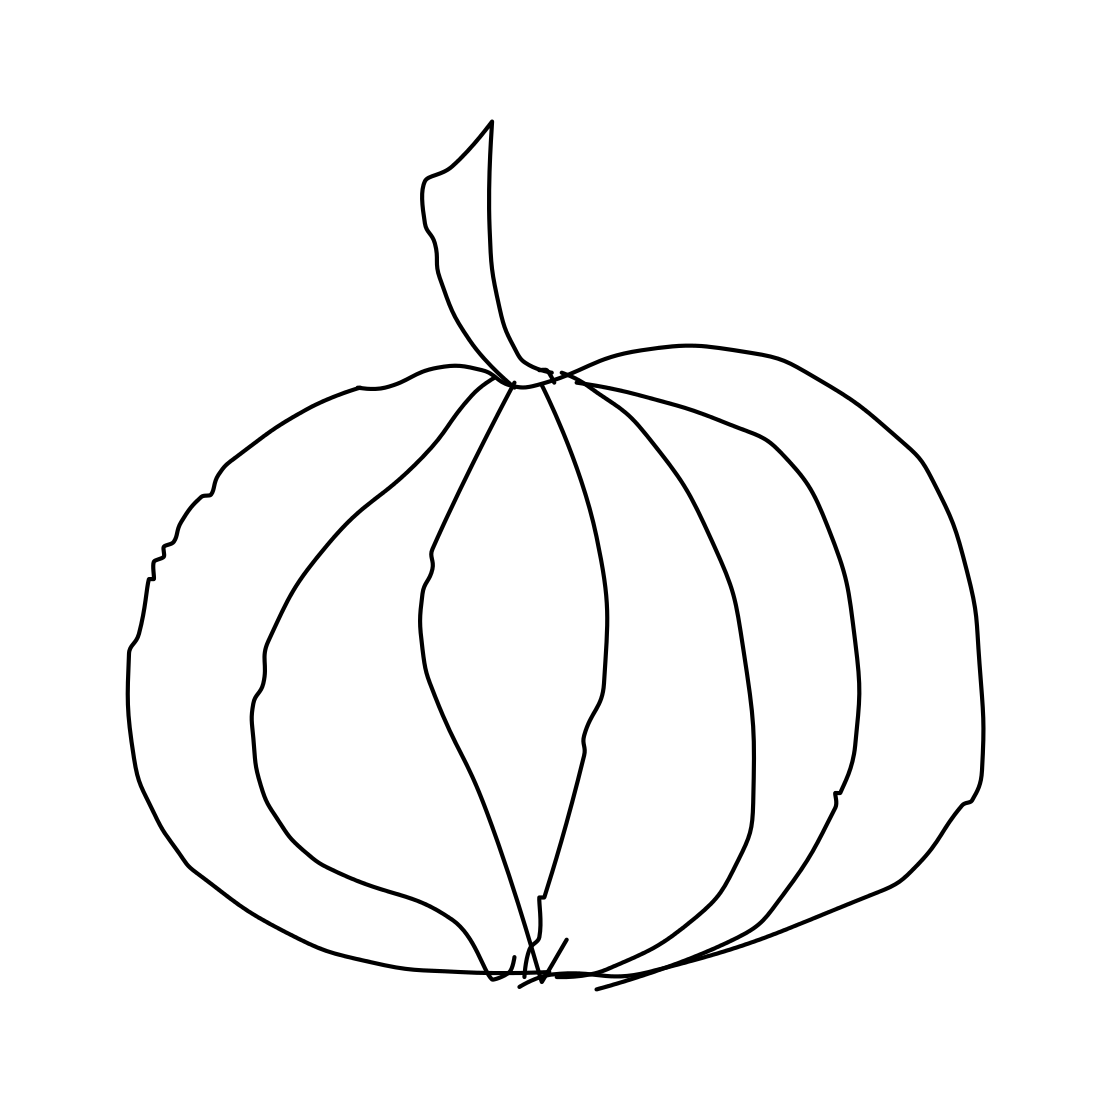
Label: pumpkin